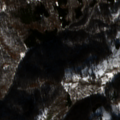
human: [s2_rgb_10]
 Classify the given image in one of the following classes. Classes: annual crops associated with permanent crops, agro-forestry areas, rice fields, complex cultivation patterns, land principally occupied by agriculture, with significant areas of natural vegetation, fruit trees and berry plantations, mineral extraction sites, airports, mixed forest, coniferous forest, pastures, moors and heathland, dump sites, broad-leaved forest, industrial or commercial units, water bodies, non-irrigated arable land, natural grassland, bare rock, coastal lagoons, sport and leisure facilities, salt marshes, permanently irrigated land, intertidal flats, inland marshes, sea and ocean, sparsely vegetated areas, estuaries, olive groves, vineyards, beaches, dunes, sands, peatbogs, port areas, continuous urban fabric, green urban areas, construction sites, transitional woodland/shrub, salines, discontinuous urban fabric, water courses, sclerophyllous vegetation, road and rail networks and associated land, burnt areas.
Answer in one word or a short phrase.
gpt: pastures, broad-leaved forest, transitional woodland/shrub